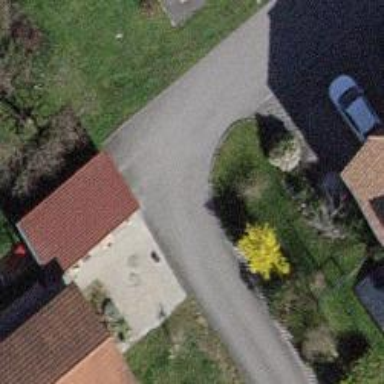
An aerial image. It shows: Asphalt driveway for service vehicles.